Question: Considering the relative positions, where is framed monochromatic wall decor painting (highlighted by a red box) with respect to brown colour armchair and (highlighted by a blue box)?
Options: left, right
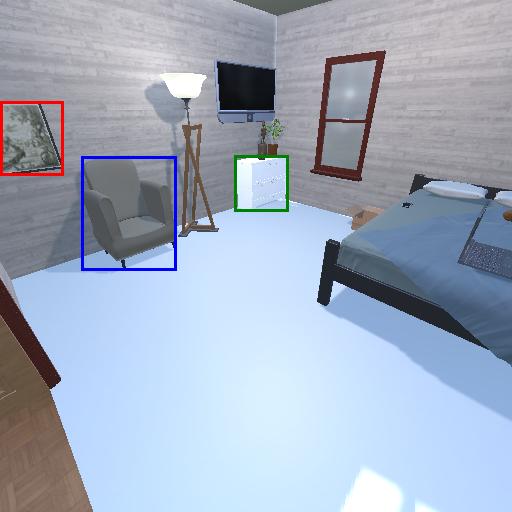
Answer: left